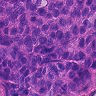
Metastatic tissue present: yes